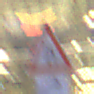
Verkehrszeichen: EinseitigVerengteFahrbahnRechts
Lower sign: RichtungsangabeDurchPfeile5
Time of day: Night
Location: Outdoor (Urban)
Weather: PartlyCloudy
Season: NotSpecified
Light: Artificial